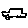
Label: car